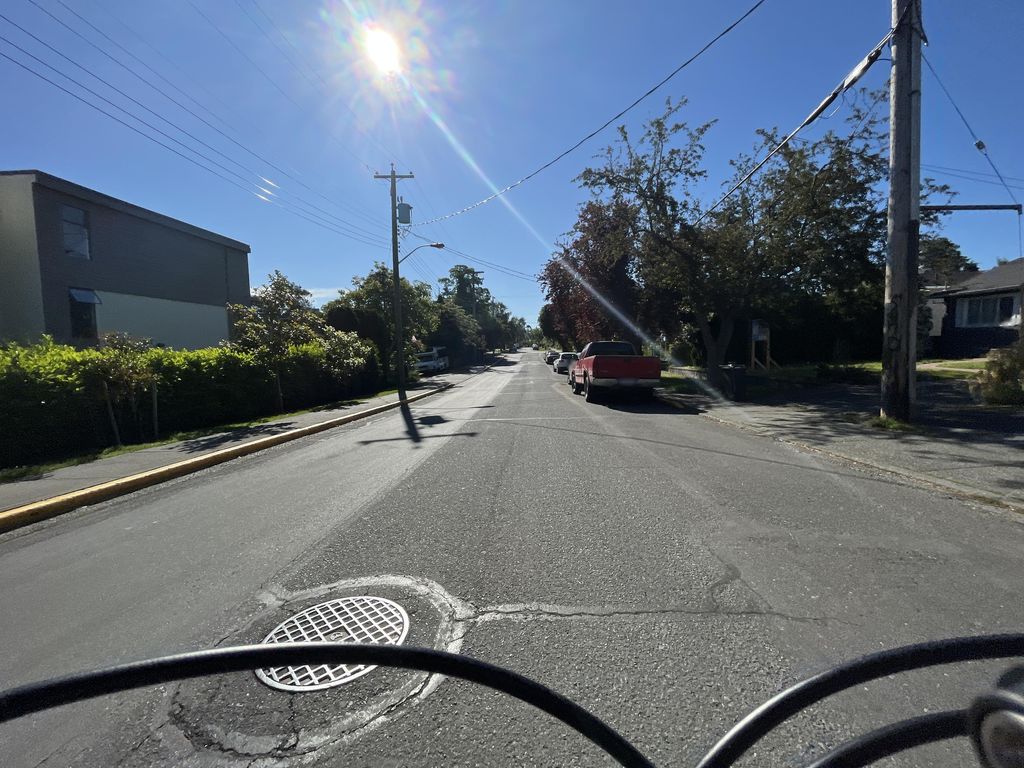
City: victoria